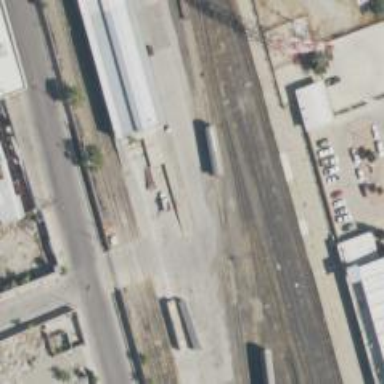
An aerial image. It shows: Railway siding with rails.